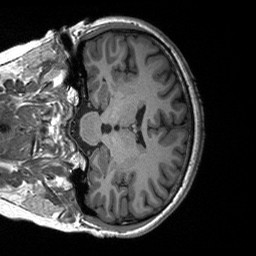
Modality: T1w
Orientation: coronal
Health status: healthy
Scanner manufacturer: siemens
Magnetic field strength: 3 T
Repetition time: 2.3 s
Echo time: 0.00228 s